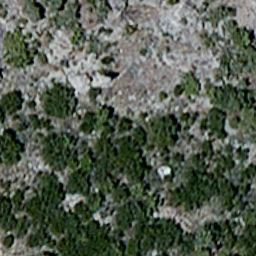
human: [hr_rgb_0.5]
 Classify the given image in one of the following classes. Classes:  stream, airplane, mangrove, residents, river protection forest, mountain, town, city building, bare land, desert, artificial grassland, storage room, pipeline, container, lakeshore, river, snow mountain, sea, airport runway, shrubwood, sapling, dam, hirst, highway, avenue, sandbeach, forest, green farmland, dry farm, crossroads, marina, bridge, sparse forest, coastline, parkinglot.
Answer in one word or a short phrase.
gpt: sparse forest